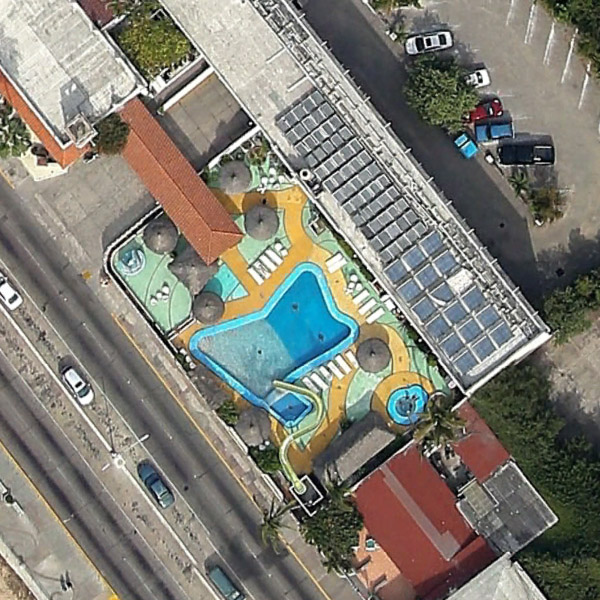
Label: Resort